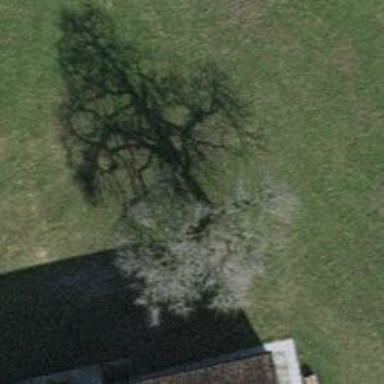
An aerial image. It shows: Urban tree adding natural touch to the cityscape.